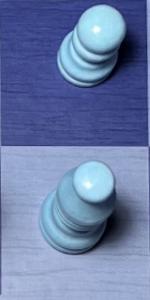
Label: Bishop_White